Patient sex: M
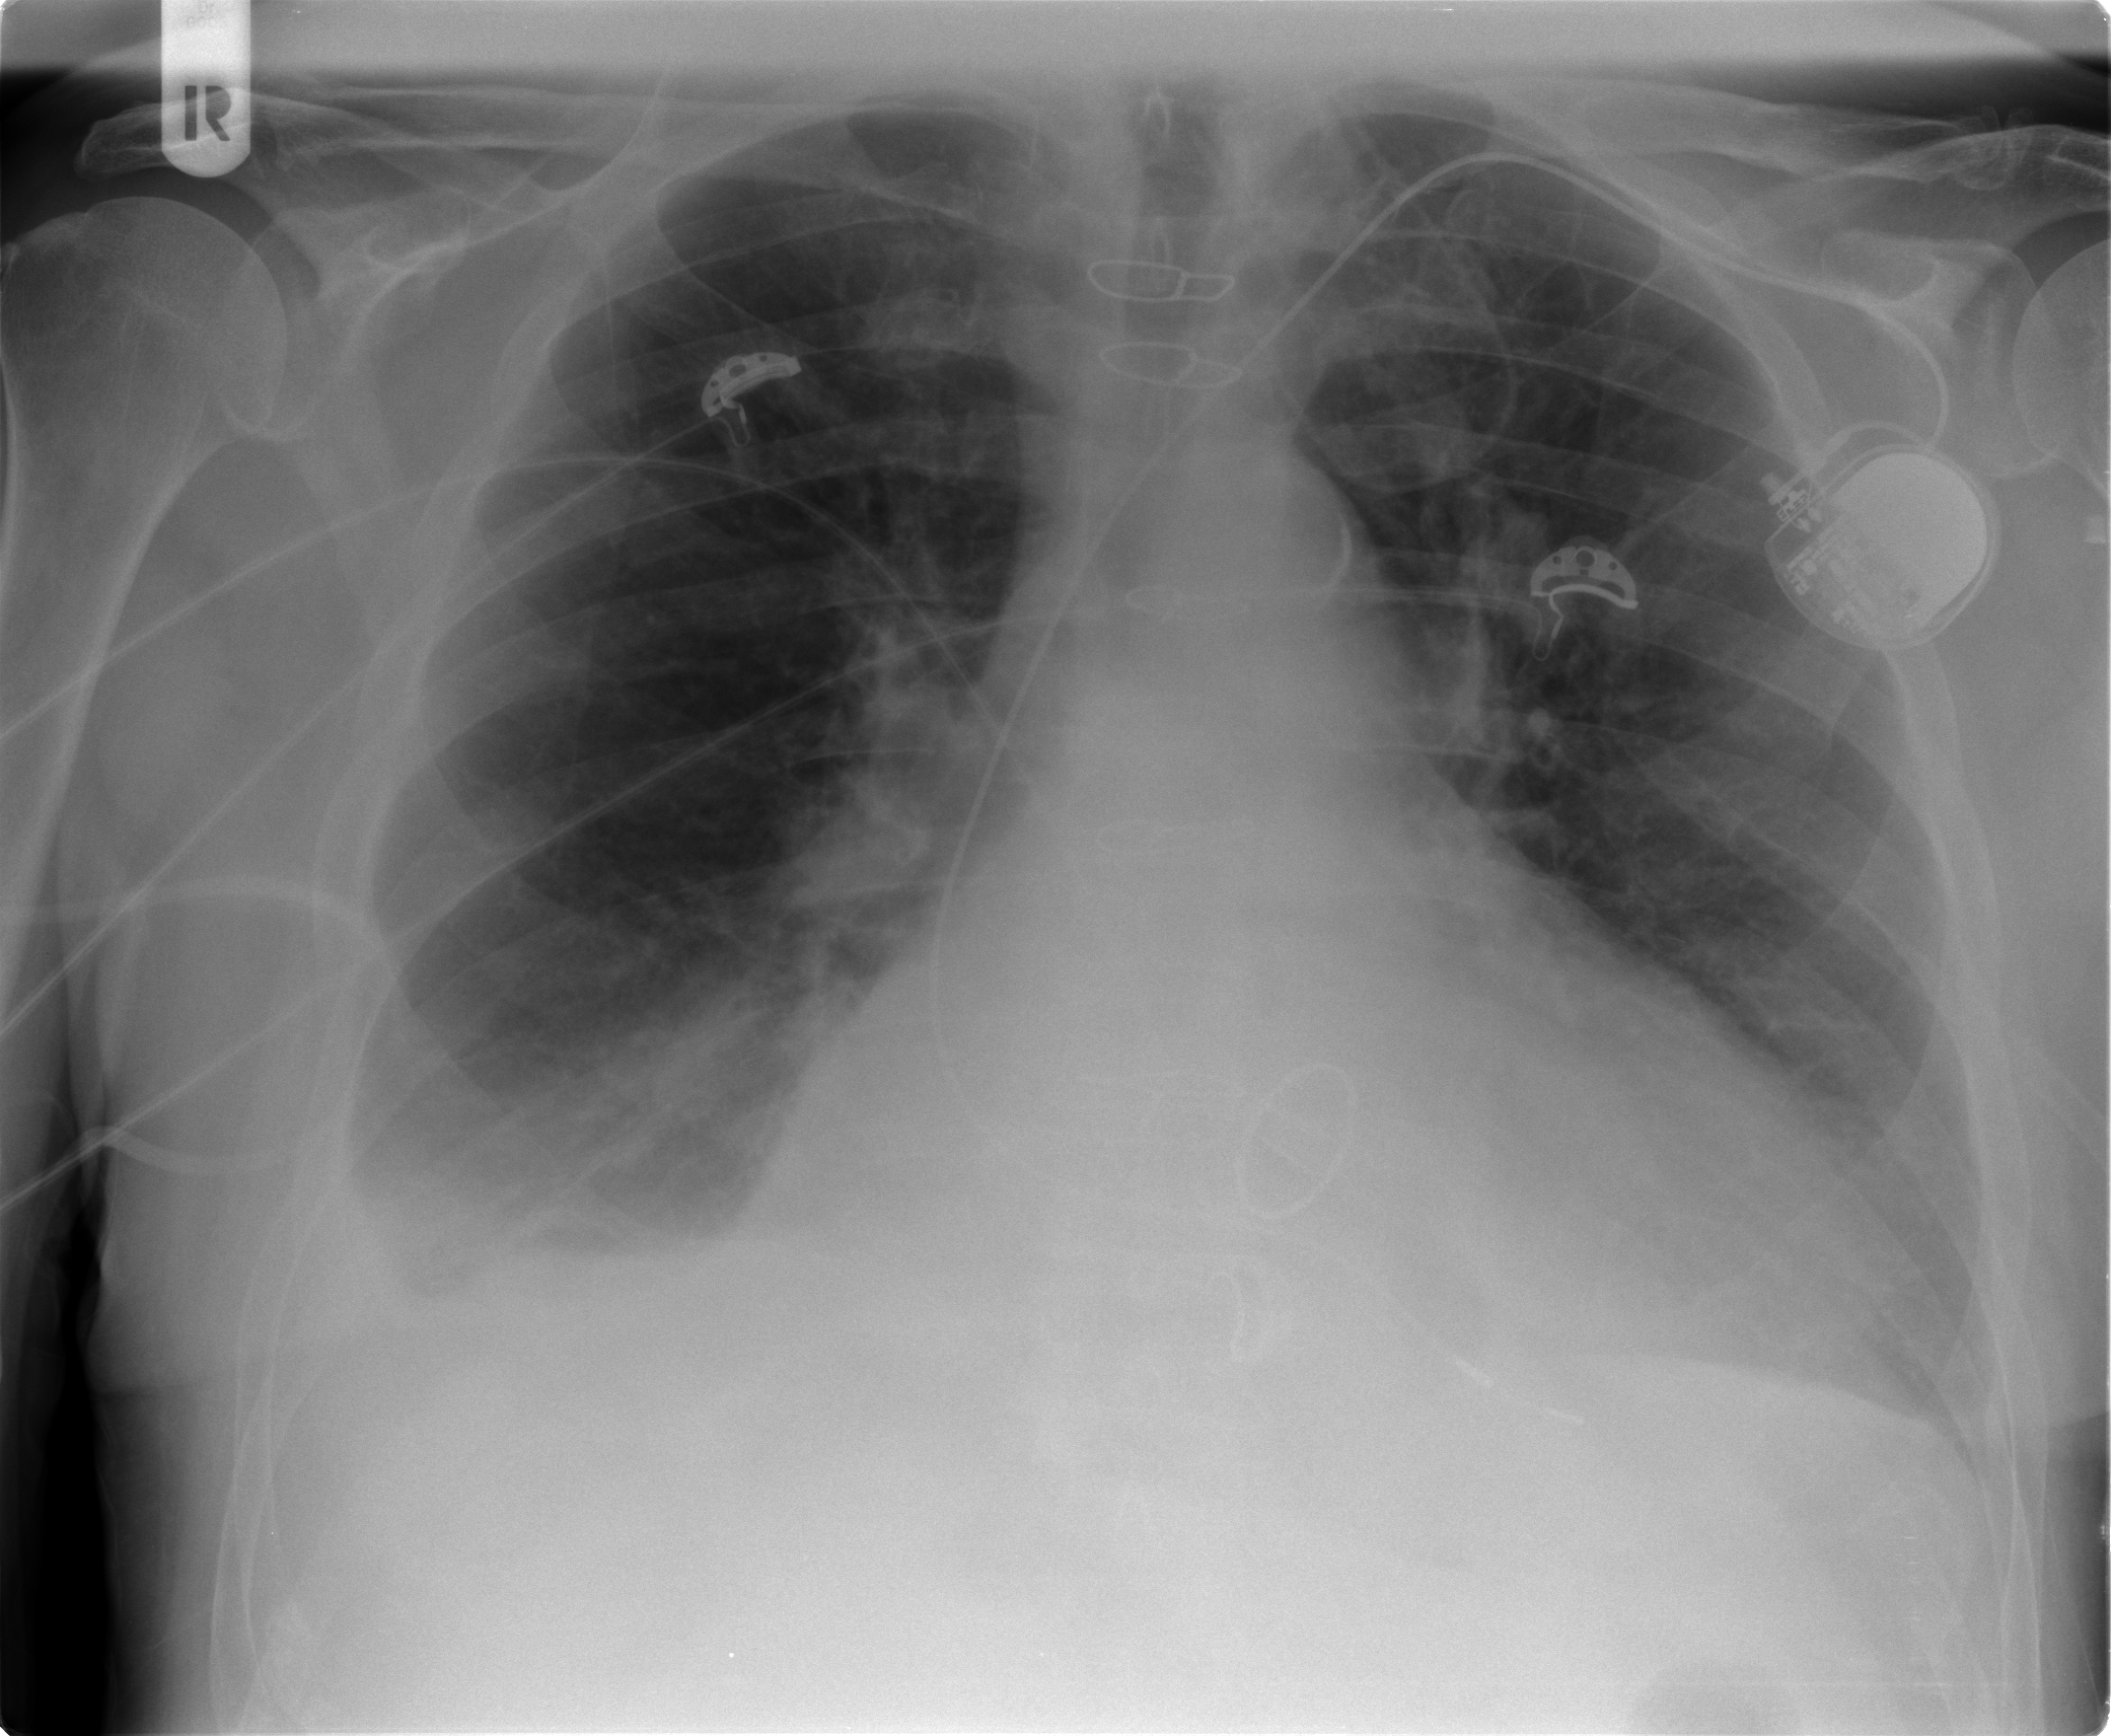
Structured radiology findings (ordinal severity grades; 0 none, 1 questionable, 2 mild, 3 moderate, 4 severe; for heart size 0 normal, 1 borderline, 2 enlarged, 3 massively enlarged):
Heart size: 3
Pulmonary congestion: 1
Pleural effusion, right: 2
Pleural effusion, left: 0
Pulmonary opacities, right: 1
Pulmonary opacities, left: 0
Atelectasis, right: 2
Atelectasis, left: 0